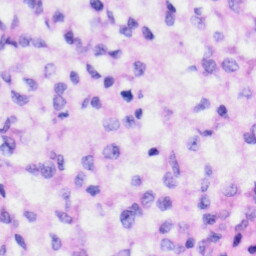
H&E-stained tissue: Liver